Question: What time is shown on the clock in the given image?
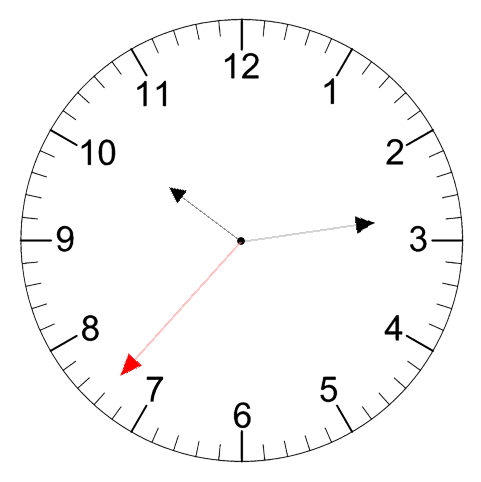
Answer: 10:13:37